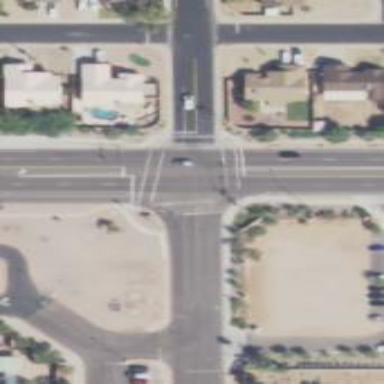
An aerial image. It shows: Solid stop line on the road marking.